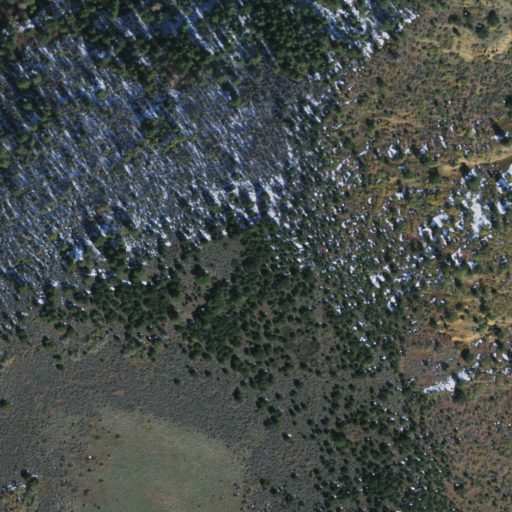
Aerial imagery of mountain in Arizona named Slide Mountain containing evergreen forest, grassland, and shrub